Field crop: maize
Growth stage: 2
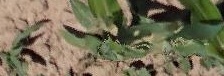
Species: maize